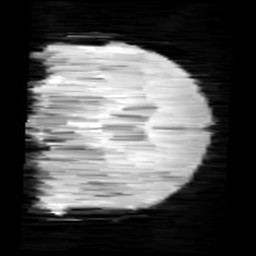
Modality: minIP
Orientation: coronal
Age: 11
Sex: male
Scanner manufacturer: siemens
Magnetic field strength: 3 T
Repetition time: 0.027 s
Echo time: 0.02 s